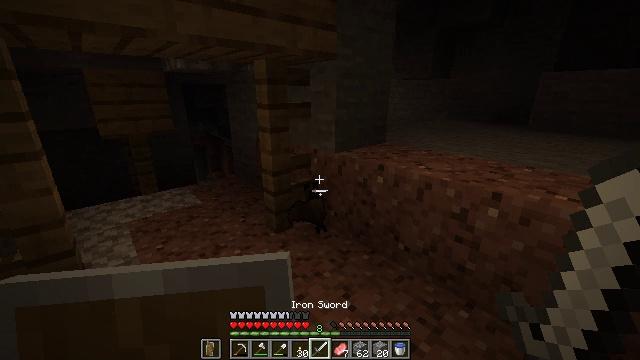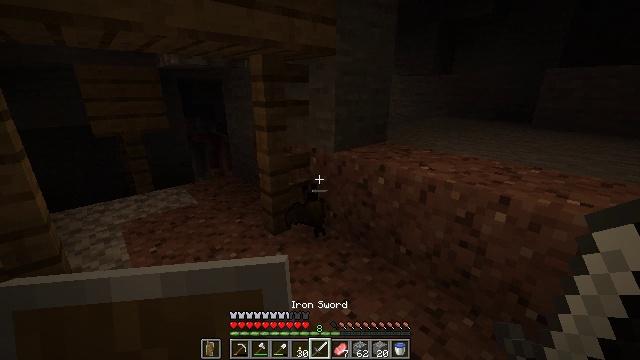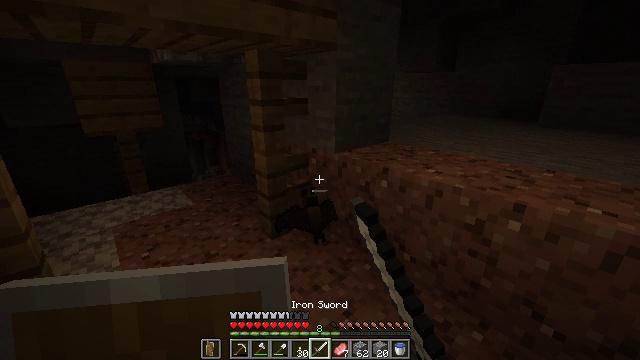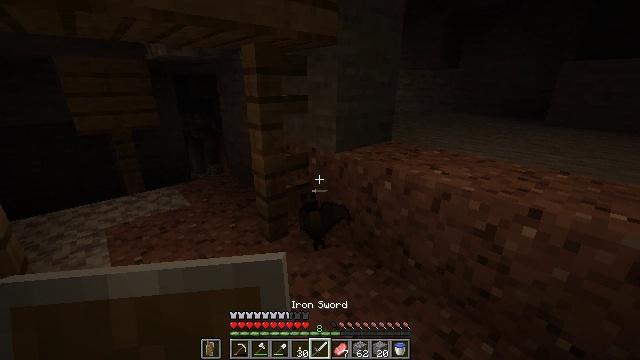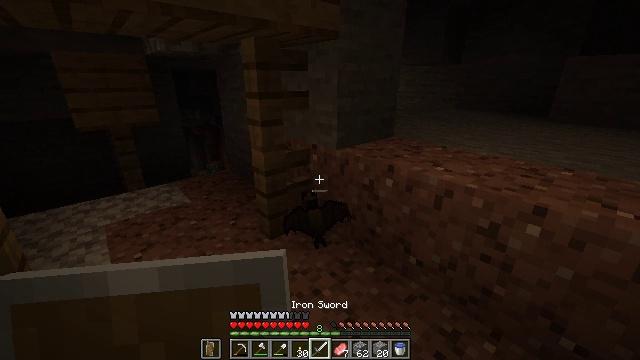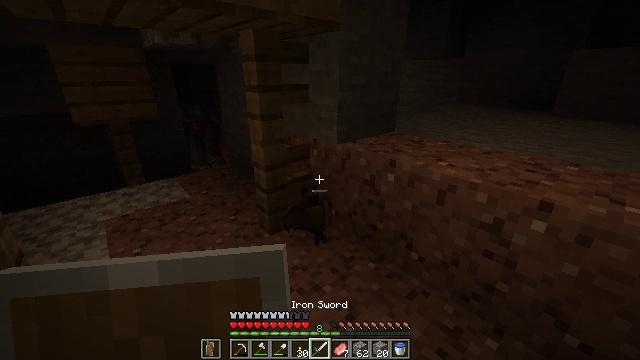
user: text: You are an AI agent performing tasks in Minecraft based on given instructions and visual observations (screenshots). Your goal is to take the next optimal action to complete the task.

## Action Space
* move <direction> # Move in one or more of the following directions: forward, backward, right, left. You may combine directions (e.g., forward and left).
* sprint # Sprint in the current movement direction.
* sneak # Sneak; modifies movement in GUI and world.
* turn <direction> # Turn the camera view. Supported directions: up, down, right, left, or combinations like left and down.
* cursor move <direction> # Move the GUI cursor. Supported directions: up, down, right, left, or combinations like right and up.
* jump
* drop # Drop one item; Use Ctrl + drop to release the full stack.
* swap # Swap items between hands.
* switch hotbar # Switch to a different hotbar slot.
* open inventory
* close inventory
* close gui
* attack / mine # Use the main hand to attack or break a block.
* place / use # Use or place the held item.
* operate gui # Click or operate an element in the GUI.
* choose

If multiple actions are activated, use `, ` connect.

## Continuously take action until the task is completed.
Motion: motion action
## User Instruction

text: Hunt bats in caves.
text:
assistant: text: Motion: move forward, attack / mine
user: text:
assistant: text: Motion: attack / mine
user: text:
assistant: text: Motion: no_op
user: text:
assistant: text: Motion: attack / mine
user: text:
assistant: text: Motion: turn down, attack / mine
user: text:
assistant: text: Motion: attack / mine